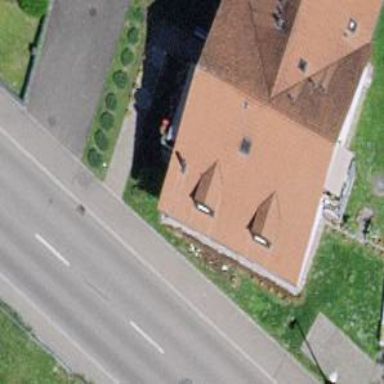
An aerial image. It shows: Building.